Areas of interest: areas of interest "Scientific Research Institution"
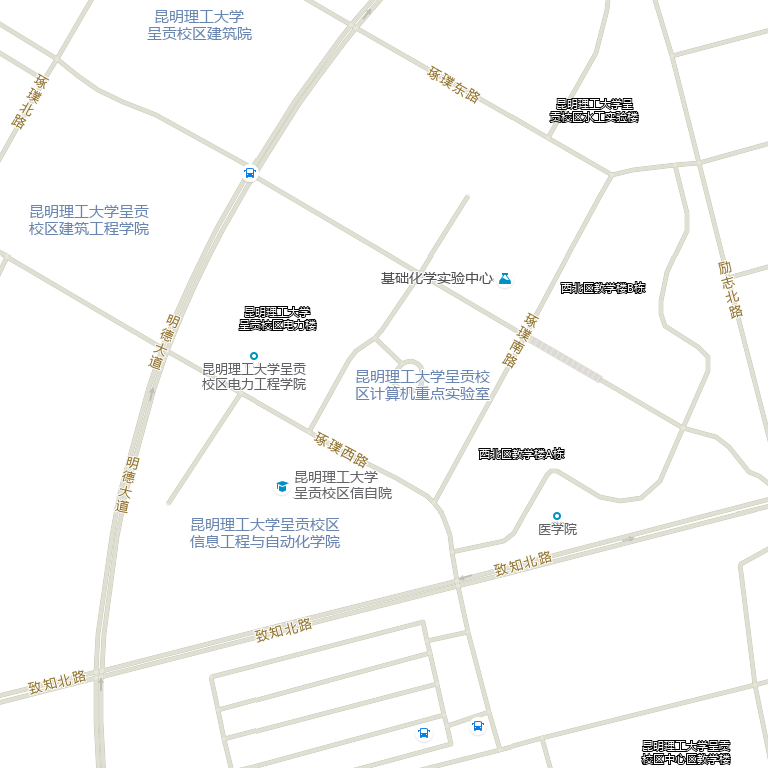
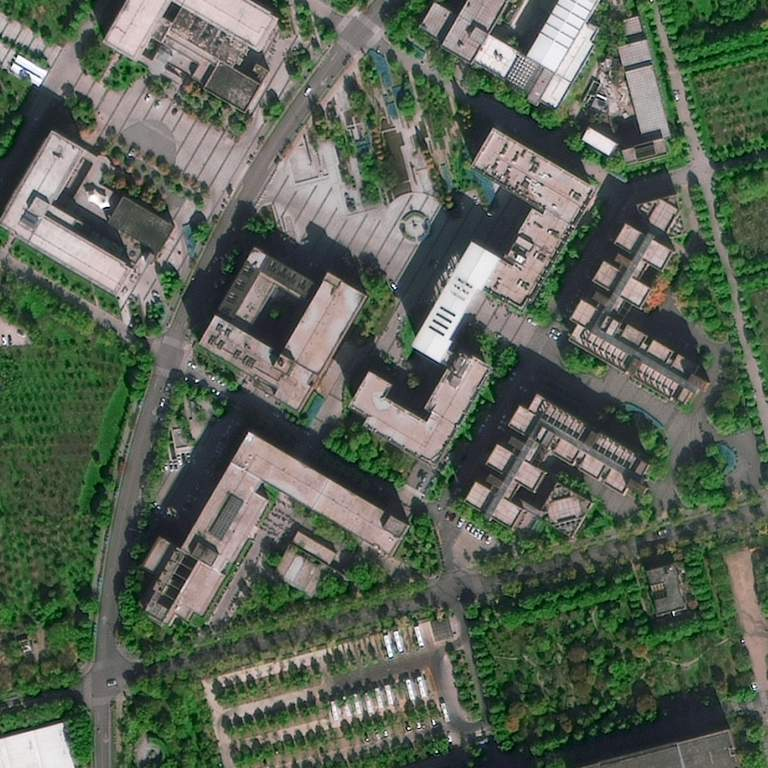